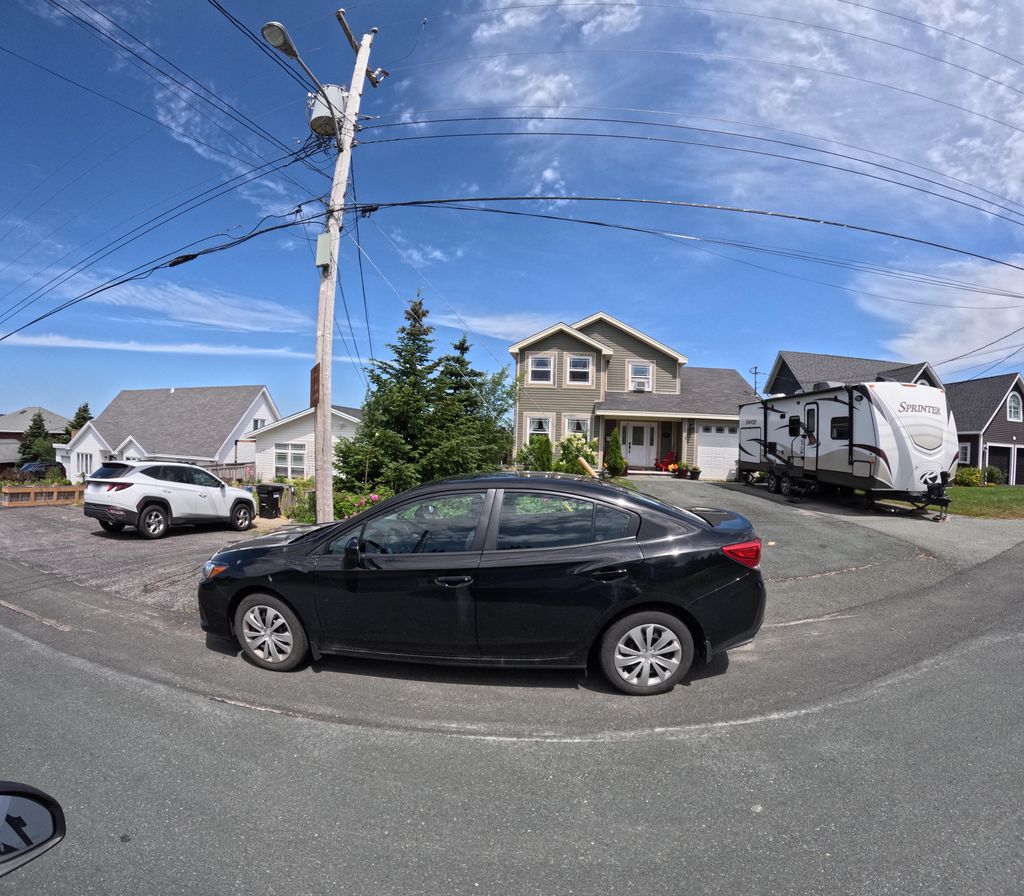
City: st_johns